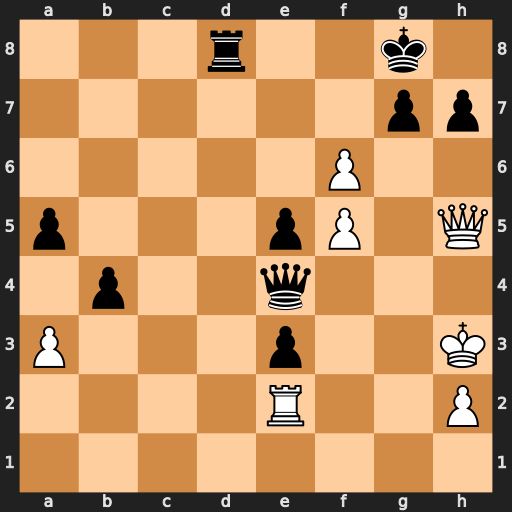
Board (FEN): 3r2k1/6pp/5P2/p3pP1Q/1p2q3/P3p2K/4R2P/8
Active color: w
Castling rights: -
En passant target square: -
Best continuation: Rg2 Qxg2+ Kxg2